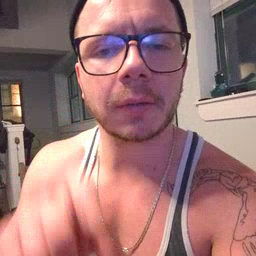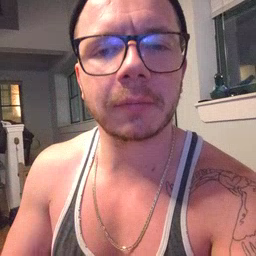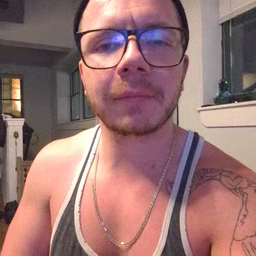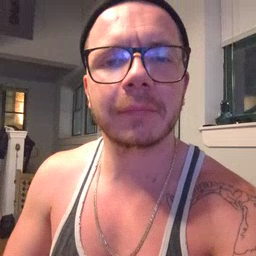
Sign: closet